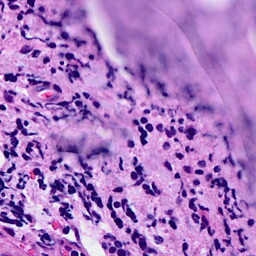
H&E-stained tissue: Breast